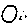
Label: circle